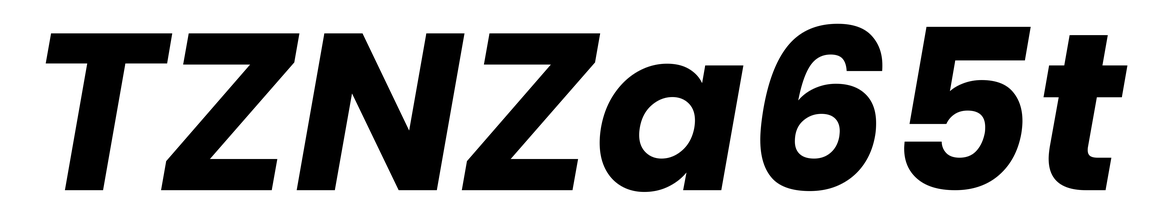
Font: Poppins-BoldItalic